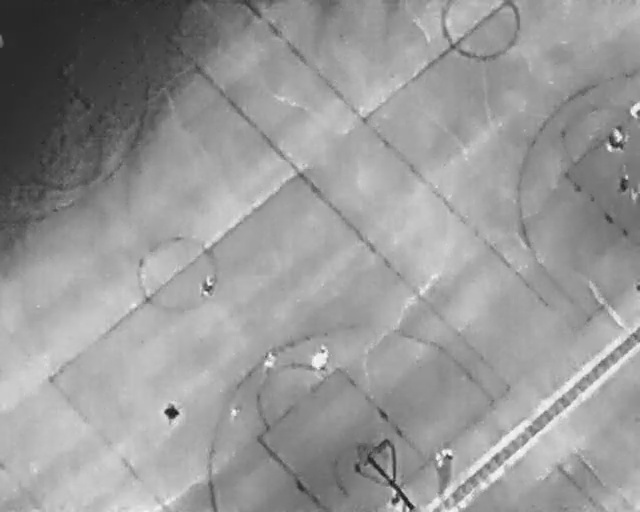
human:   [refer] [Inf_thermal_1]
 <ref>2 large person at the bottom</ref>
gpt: <box>[[39, 69, 44, 72, 2], [67, 87, 70, 91, 2]]</box>